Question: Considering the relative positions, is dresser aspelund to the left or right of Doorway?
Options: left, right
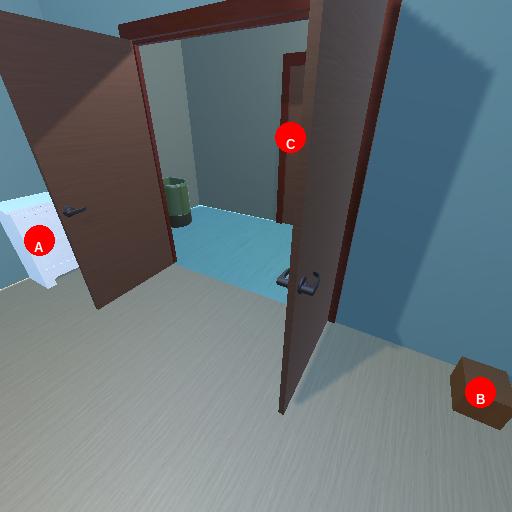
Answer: left